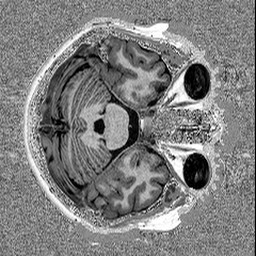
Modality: UNIT1
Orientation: axial
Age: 25
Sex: female
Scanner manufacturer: siemens
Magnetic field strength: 3 T
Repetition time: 5 s
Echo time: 0.00298 s